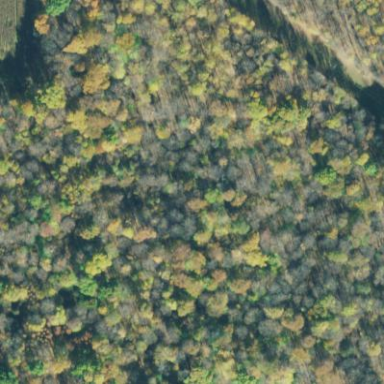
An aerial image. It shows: Serene woodland landscape.